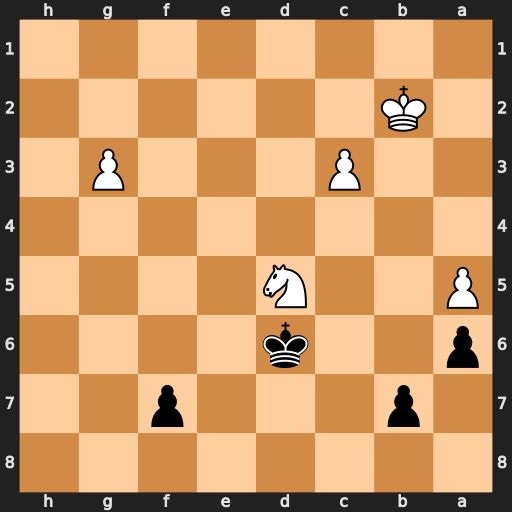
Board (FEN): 8/1p3p2/p2k4/P2N4/8/2P3P1/1K6/8
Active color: b
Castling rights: -
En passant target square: -
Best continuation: Kxd5 Kb3 Kc5 g4 Kb5 g5 Kxa5